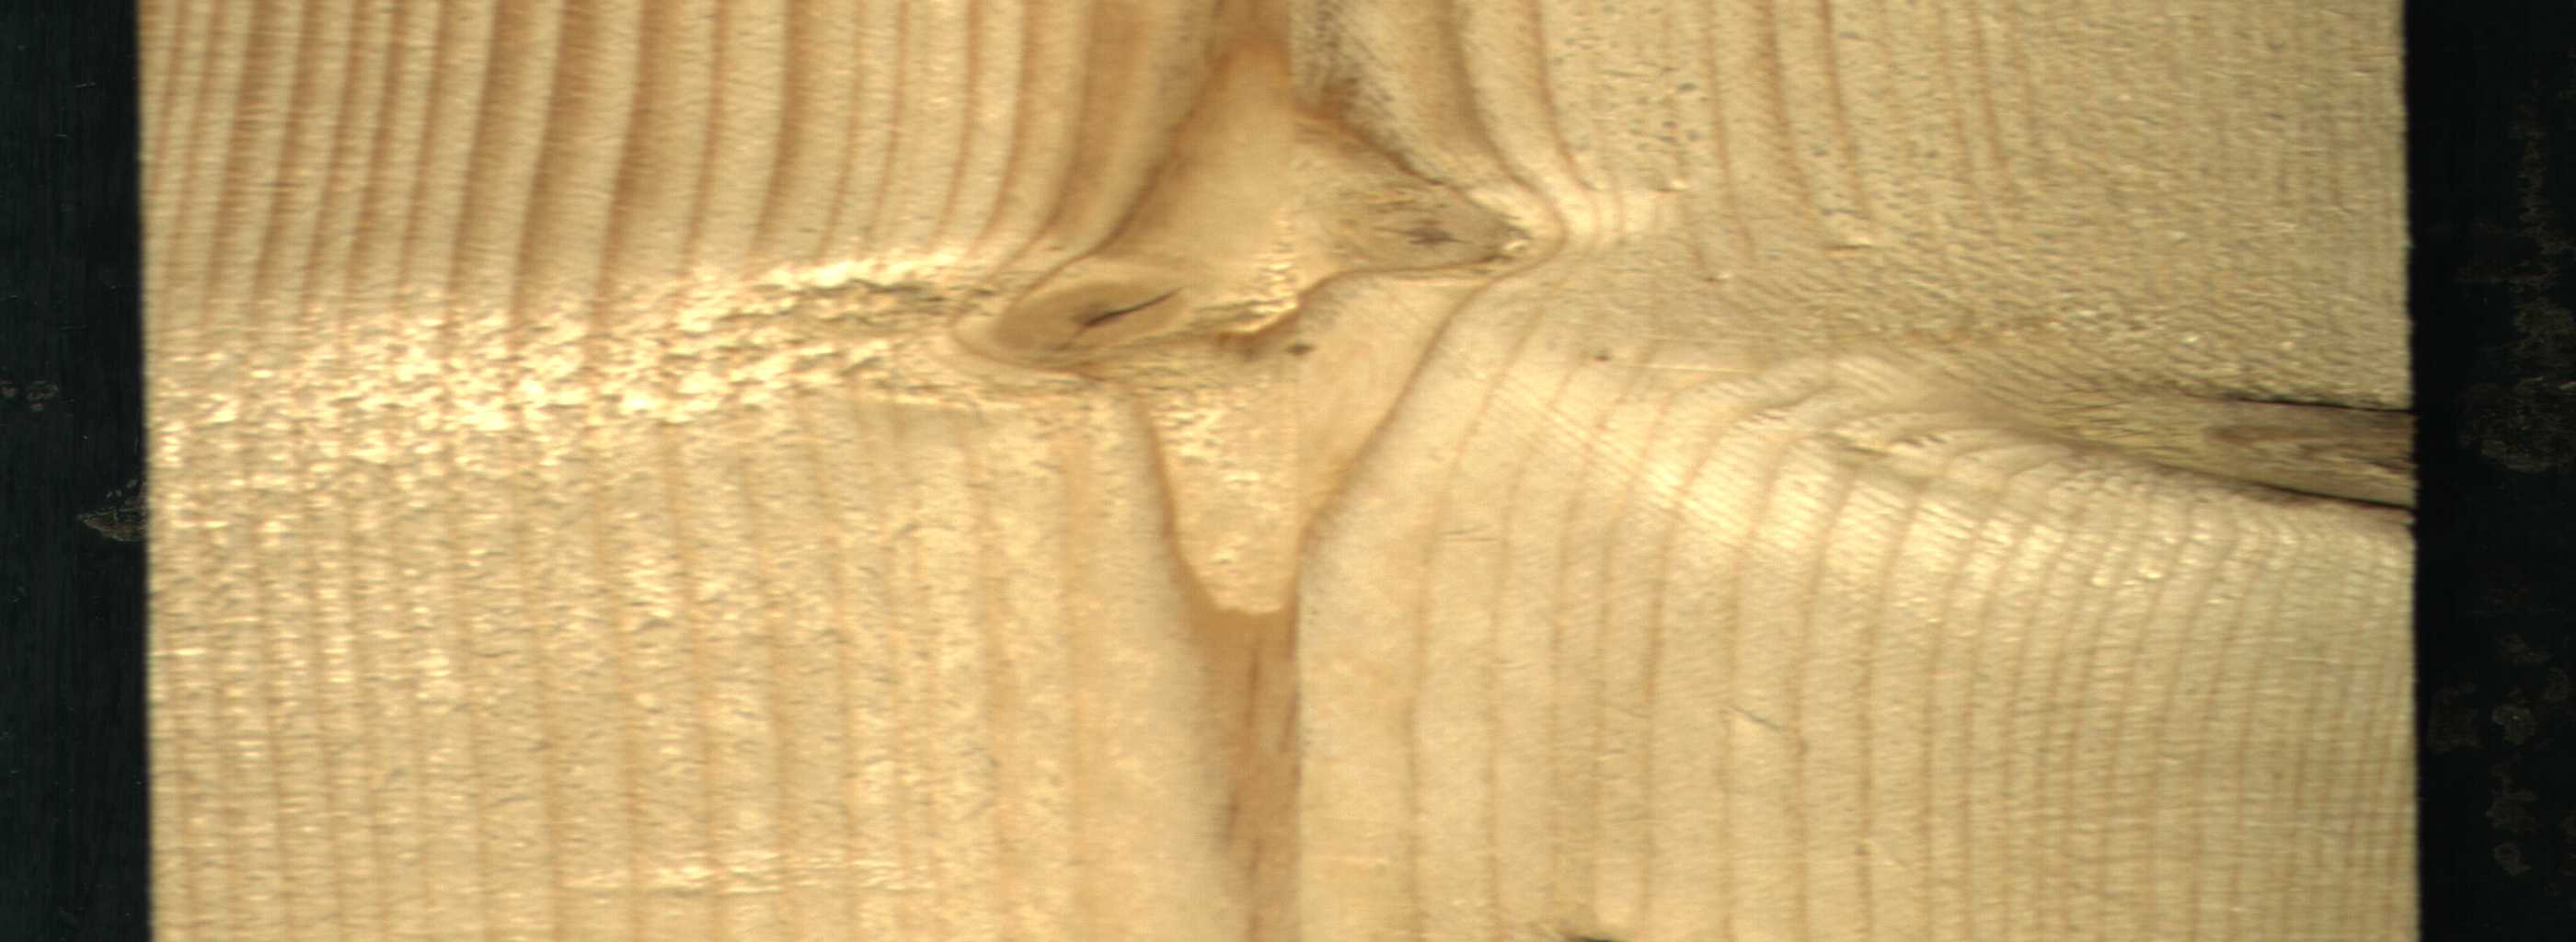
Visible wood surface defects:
knot_with_crack
knot_with_crack
Live_Knot